Question: What is the main slogan?
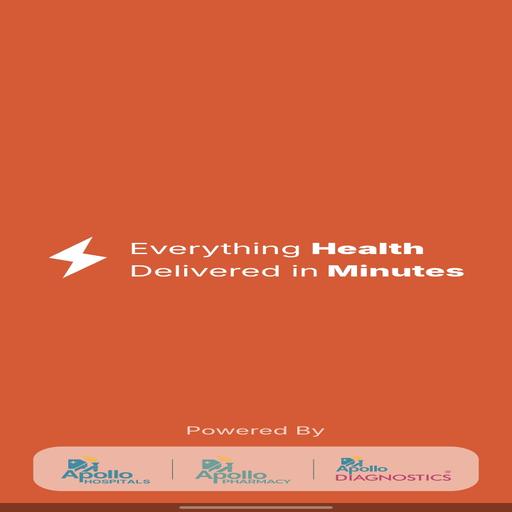
Answer: Everything Health Delivered